Question: I want to get value of Rectangle as you can see in the picture below,

I did some googling but only thing I can find is that I can access a property but not a object,
<URL>
I am using Aspose.Pdf.Cell by the way.
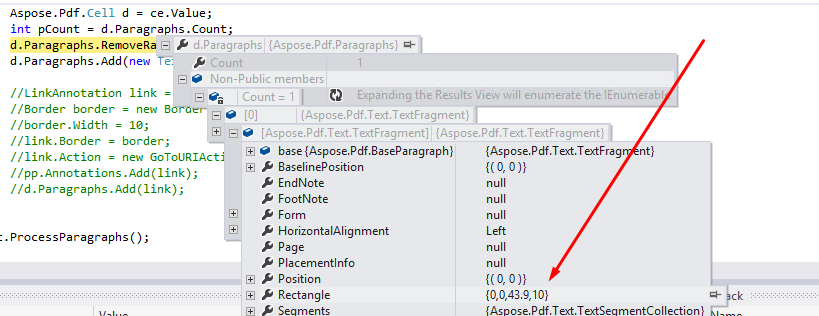
Answer: 'Rectangle' here seems to be a public property of the class <URL>. So, probably you can use type cast to get it:
'''
var fragment = d.Paragraphs[0] as TextFragment;
if(fragment!=null)
{
var rect = fragment.Rectangle
}
'''
I didn't try it, but according to documentation both <URL> property are public. "non-public members" message in the IDE concerns inner array of 'Paragrpaphs' object which is accessed via reflection in this debugger session.